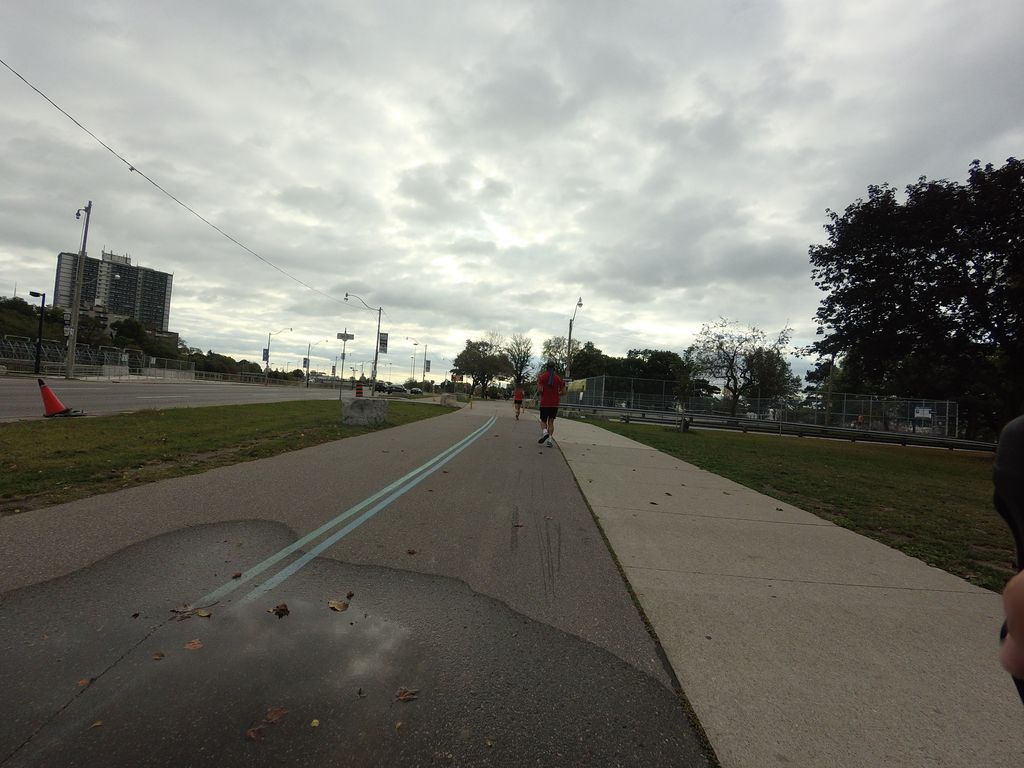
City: toronto